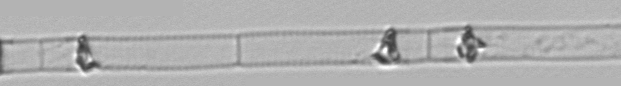
Label: Dactyliosolen_blavyanus